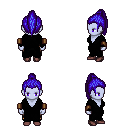
a pixel art fantasy rpg character, female body template, dark elf, purple skin, black robe, gold greaves, blue long topknot hairstyle, leather bracers, maroon shoes, four views (front, back, left, right), 2x2 character sprite sheet, small pixel art, hard edges, no anti-aliasing